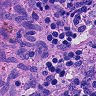
Metastatic tissue present: no